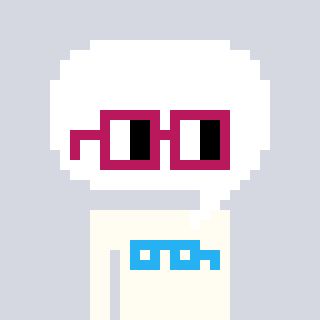
a pixel art character with square dark red glasses, a speech bubble-shaped head and a grayscale-colored body on a cool background